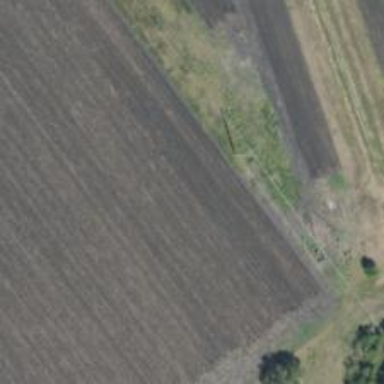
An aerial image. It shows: Power pole.